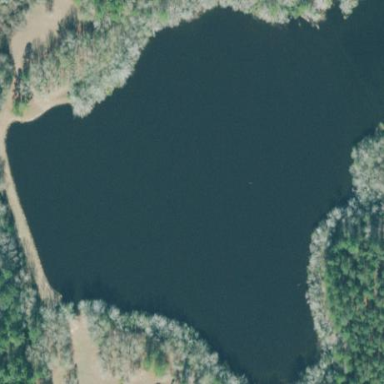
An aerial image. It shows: Reservoir of water.